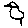
Label: bird